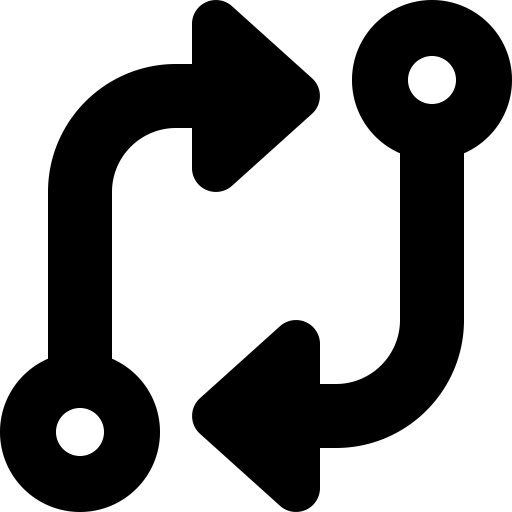
Tags: icon, FontAwesome, fa-icon, solid, code, compare